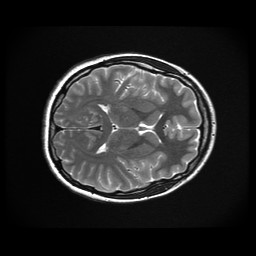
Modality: T2w
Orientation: axial
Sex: female
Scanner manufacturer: ge
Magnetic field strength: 3 T
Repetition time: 5 s
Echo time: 0.1015 s